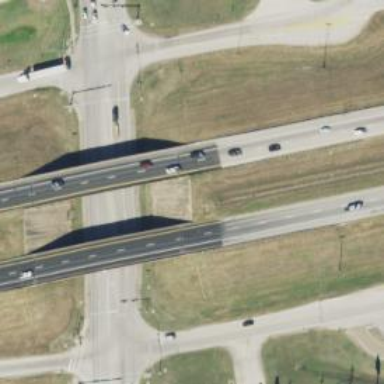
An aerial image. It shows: Asphalt bridge on motorway.